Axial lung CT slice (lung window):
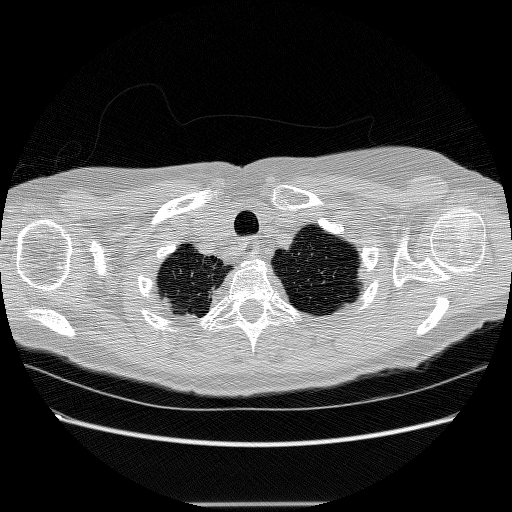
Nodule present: no